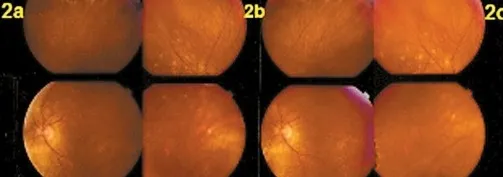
Fundus images at presentation (2a), after 1 month (2b), and at 4 months (2c). Faint discolored peripapillary fundus lesions typical of multiple evanescent white dot syndrome (MEWDS) were seen at presentation (2a) and still present after one month (2b); corresponding to fluorescein angiography (FA) hyperfluorescent areas and hyperautofluorescent areas. At 4 months (2c), these lesions take the aspect of chorioretinal scars while FA and hyperautofluorescent lesions are no longer present.
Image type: ophthalmic_imaging (fundus_photograph)